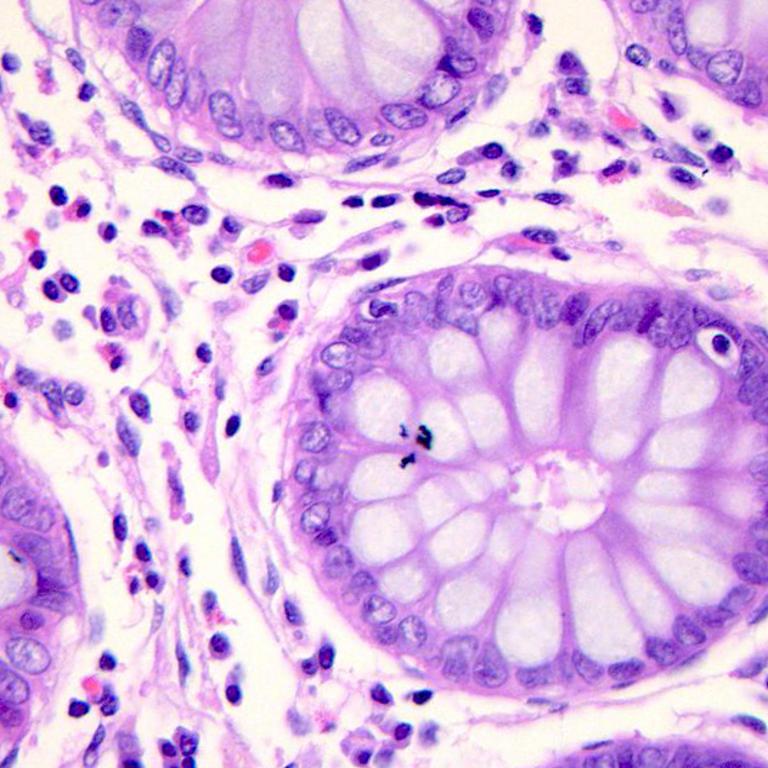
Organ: colon
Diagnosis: benign